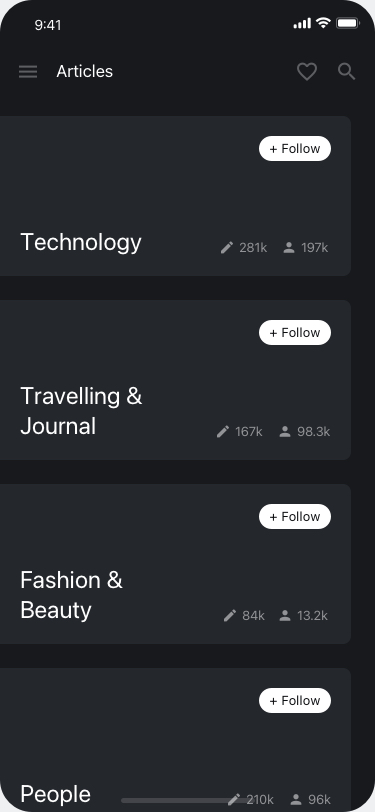
Text in this UI design:
281k
197k
+ Follow
Technology
167k
98.3k
+ Follow
Travelling &
Journal
84k
13.2k
+ Follow
Fashion &
Beauty
210k
96k
+ Follow
People
Articles